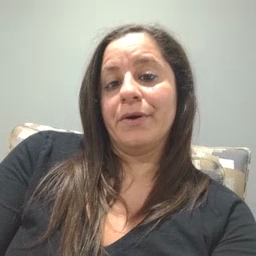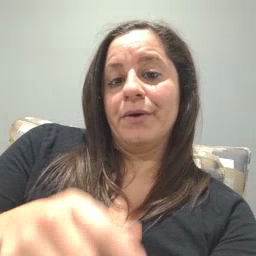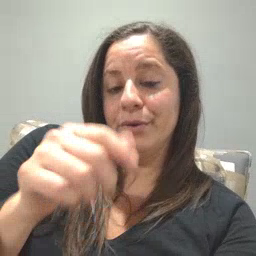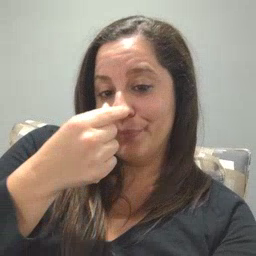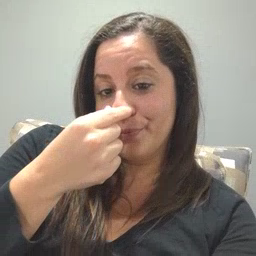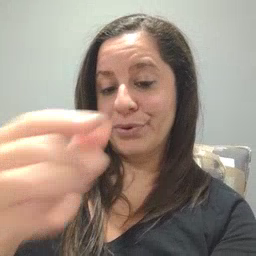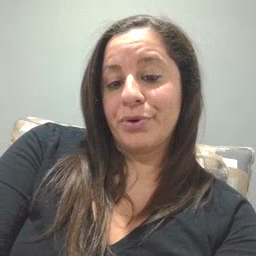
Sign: potty